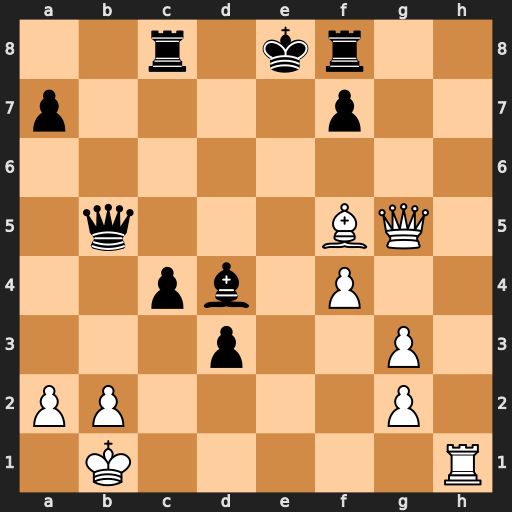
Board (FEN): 2r1kr2/p4p2/8/1q3BQ1/2pb1P2/3p2P1/PP4P1/1K5R
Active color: w
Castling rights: -
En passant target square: -
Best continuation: Re1+ Be5 Rxe5+ Qxe5 fxe5